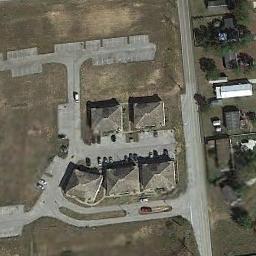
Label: medium_residential